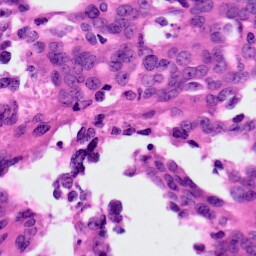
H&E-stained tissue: Ovarian